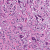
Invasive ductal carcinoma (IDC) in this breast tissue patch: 0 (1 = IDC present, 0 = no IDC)